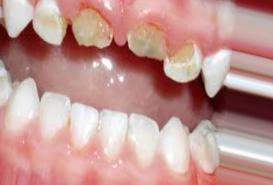
Condition: Caries